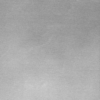
Label: dusty